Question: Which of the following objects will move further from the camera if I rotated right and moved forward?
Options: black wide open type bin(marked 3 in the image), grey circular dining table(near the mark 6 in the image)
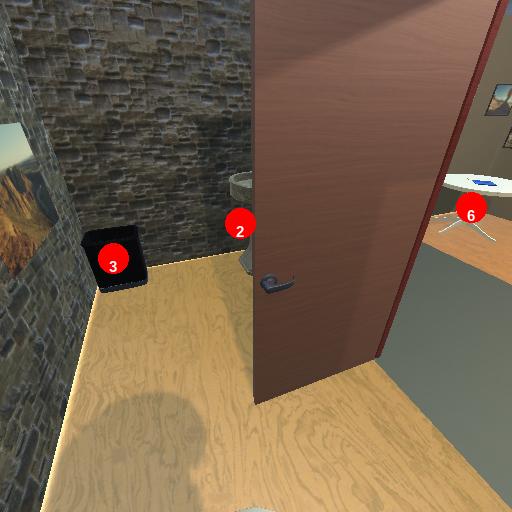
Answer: black wide open type bin(marked 3 in the image)